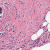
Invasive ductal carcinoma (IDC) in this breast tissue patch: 1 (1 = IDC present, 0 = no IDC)